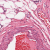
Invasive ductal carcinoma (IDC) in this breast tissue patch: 0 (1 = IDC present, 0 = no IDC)